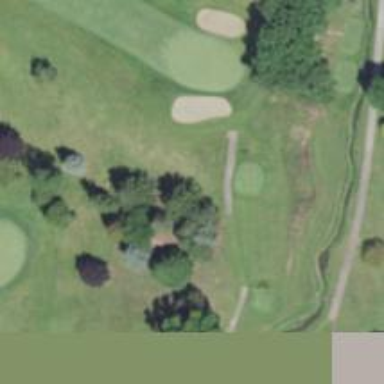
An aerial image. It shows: Golf tee on grassy land.